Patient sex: M
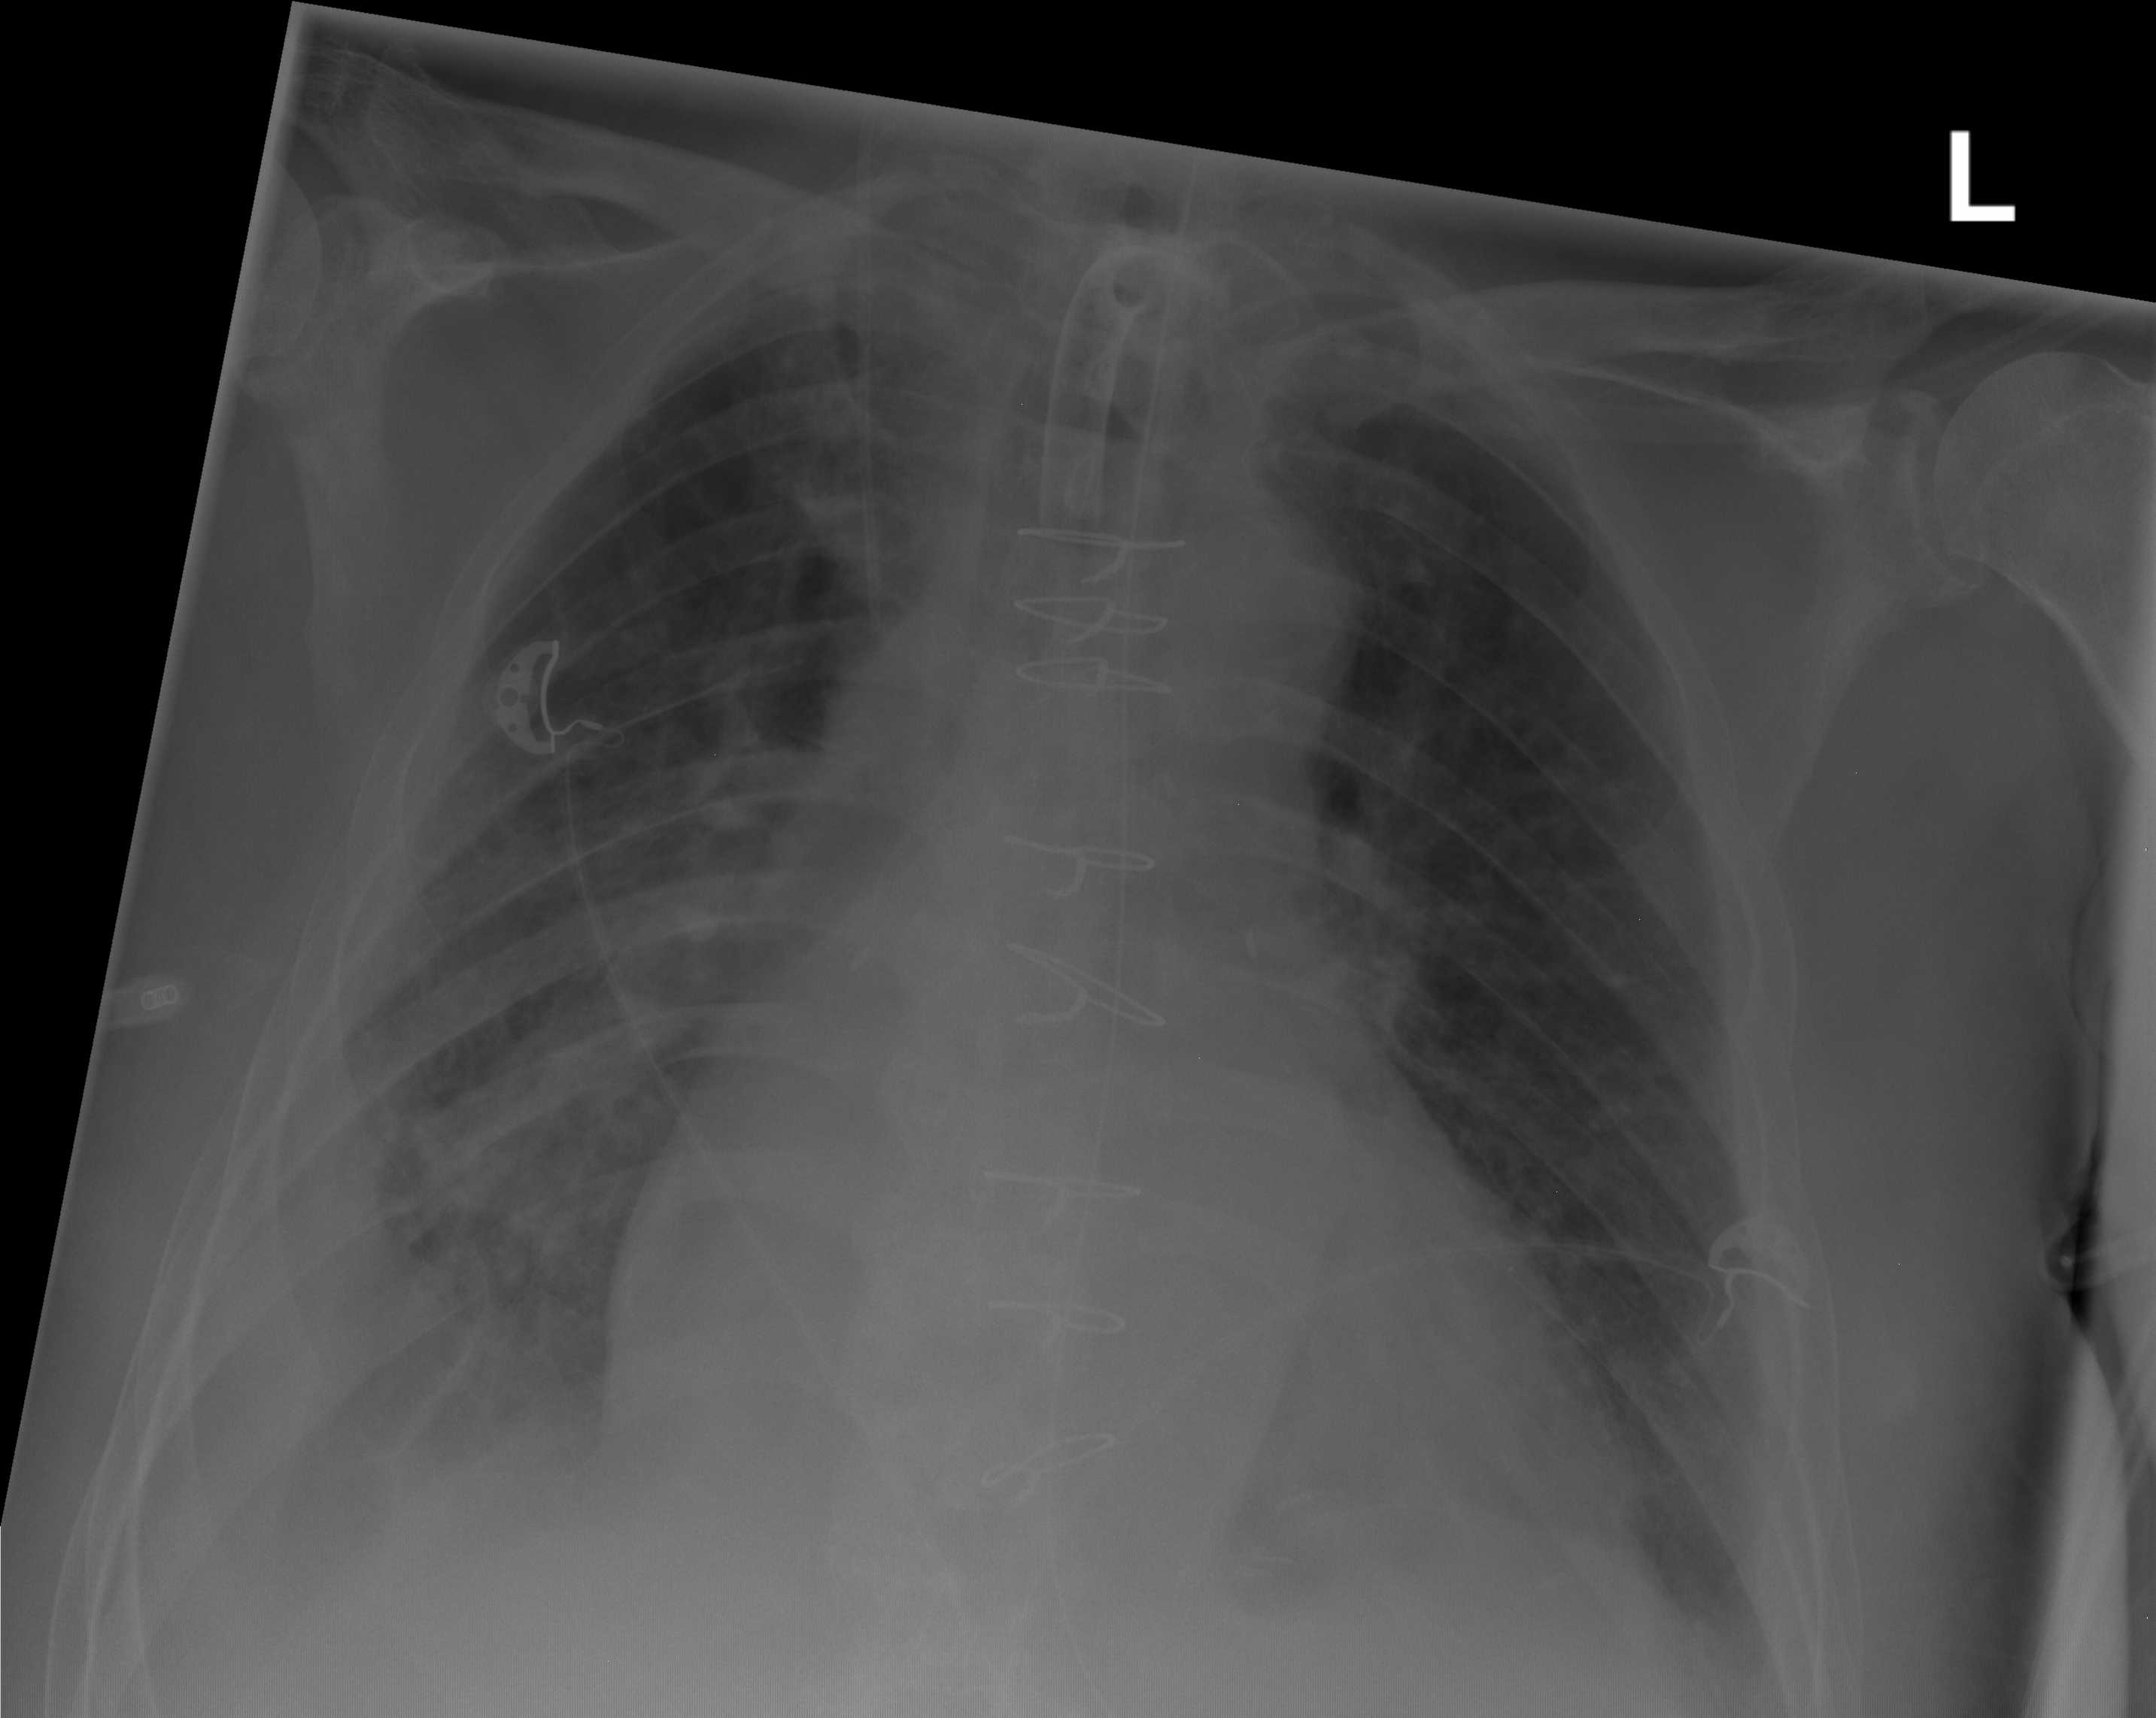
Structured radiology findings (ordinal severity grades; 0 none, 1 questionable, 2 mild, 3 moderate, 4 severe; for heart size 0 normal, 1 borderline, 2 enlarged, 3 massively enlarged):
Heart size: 2
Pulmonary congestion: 2
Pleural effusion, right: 2
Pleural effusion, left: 1
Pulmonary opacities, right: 3
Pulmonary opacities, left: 0
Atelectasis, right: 2
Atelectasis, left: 2